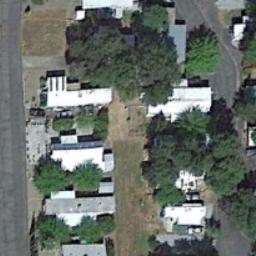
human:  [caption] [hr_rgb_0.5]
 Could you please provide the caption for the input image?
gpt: Many trees are in the mobile home park .

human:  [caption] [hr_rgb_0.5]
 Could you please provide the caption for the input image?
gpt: The mobile home park has some dense mobile homes and some trees are also in the mobile home park .

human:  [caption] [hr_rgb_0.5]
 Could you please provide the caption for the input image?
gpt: The mobile home park is on the grass next to some trees and road .

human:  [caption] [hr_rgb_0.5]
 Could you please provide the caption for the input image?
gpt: Behind the mobile homes park is a wood .

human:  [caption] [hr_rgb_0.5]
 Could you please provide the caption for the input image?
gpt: There are some white buildings and green trees on the mobile home park .